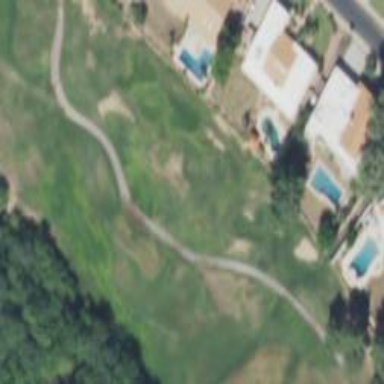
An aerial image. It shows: Golf hole.